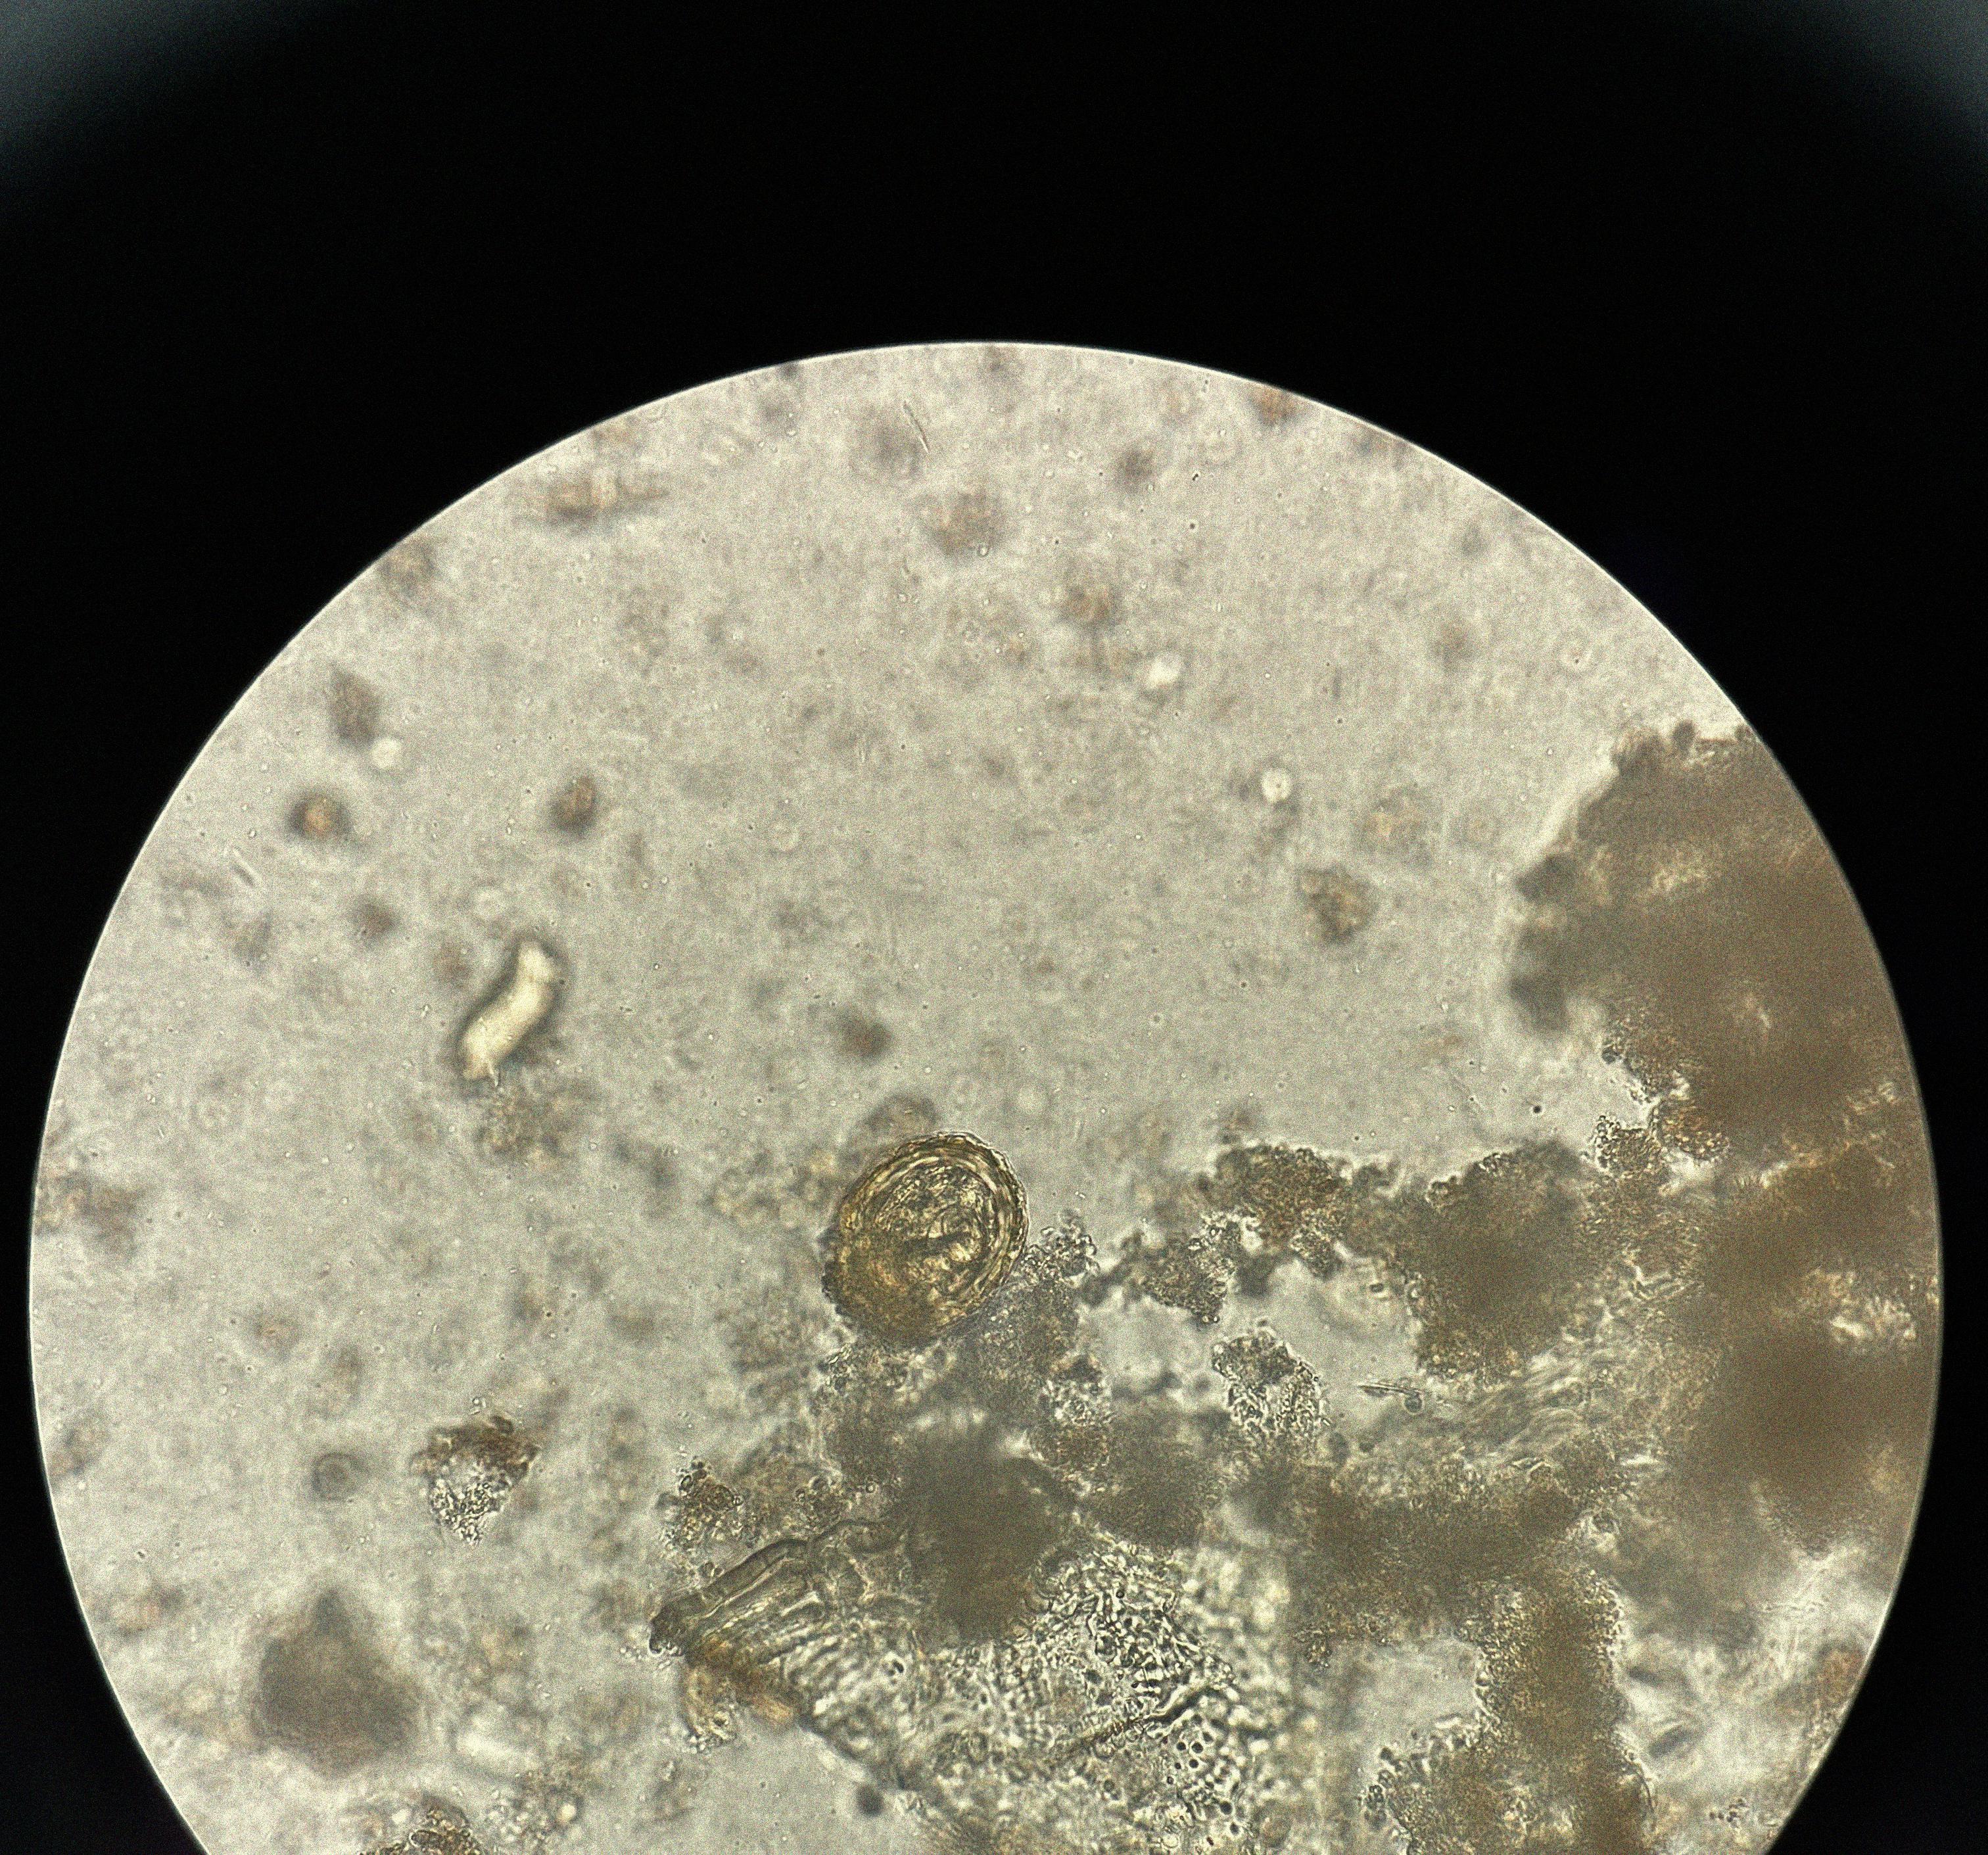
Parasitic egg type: Ascaris lumbricoides